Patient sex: M
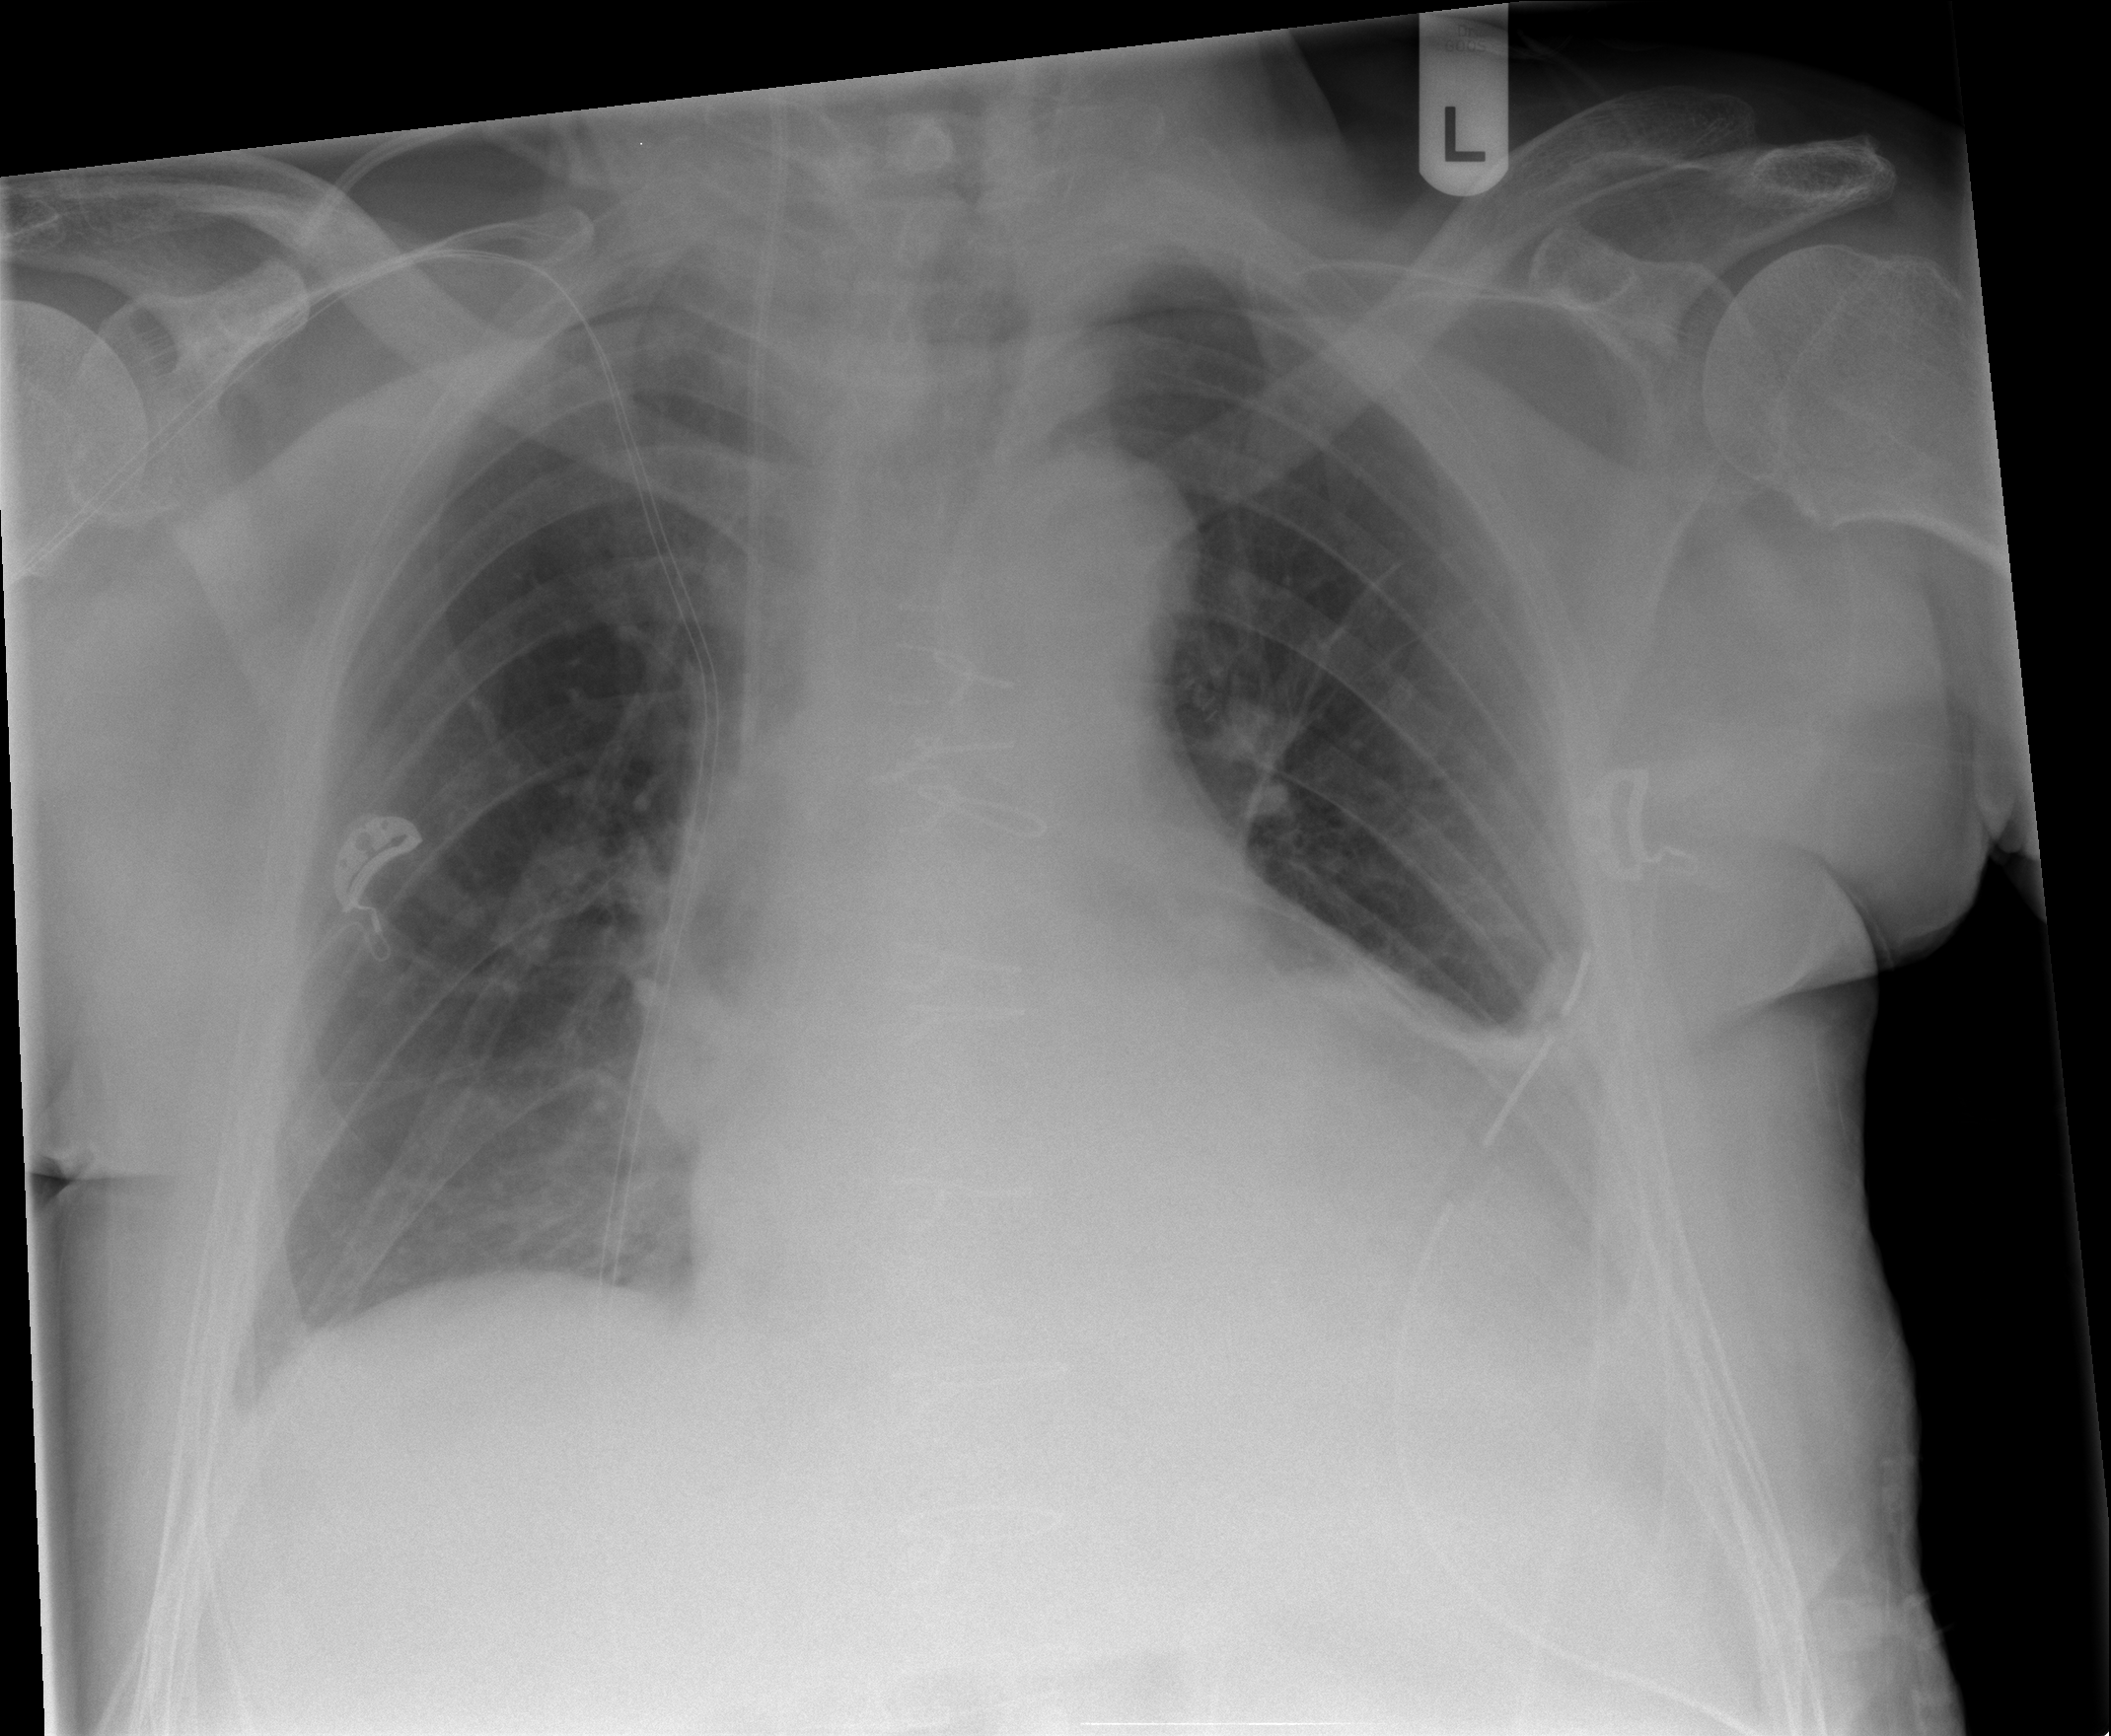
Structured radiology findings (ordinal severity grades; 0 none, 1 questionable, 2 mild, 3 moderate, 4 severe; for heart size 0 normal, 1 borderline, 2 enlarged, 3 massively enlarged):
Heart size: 2
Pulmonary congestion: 0
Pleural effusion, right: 1
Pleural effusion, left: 2
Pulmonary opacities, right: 0
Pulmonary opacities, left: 0
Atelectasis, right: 1
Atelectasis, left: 2